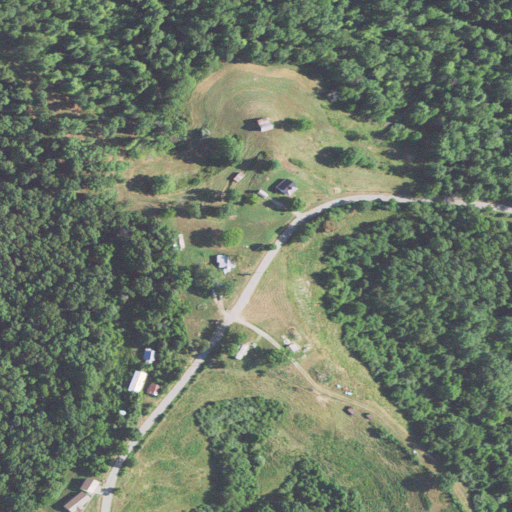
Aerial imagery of ridge(s) in West Virginia named Manila Ridge containing deciduous forest, pasture, mixed forest, open development, low intensity development, and medium intensity development